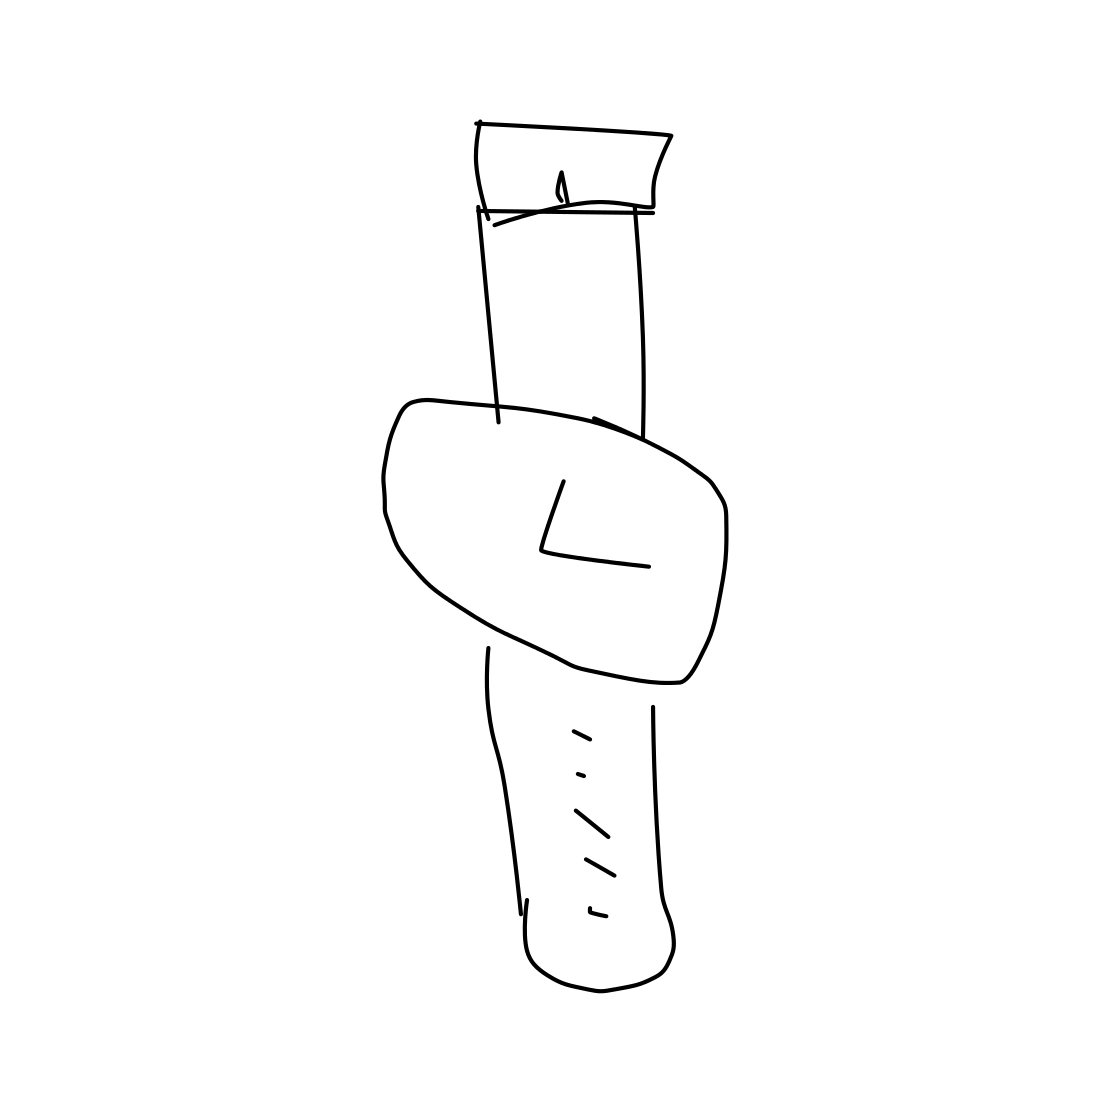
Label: wrist-watch